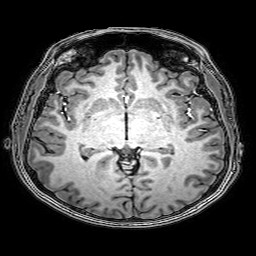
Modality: T1w
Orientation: coronal
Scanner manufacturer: philips
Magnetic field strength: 3 T
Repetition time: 0.0096 s
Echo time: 0.0046 s